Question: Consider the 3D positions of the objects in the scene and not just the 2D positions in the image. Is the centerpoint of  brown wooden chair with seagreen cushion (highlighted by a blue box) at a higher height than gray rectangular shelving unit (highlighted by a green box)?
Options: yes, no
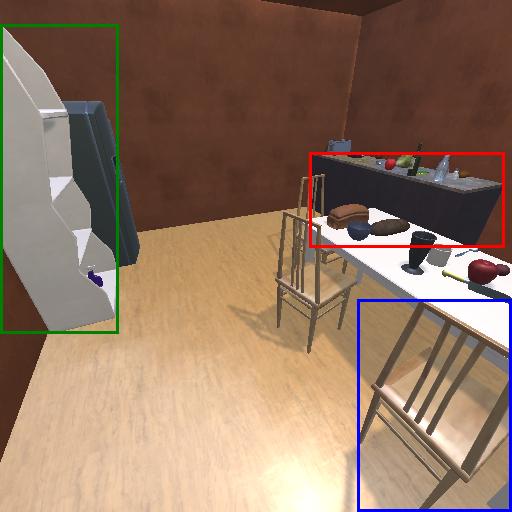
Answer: yes